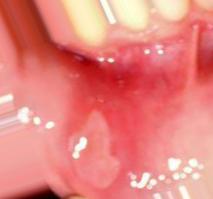
Condition: Mouth Ulcer